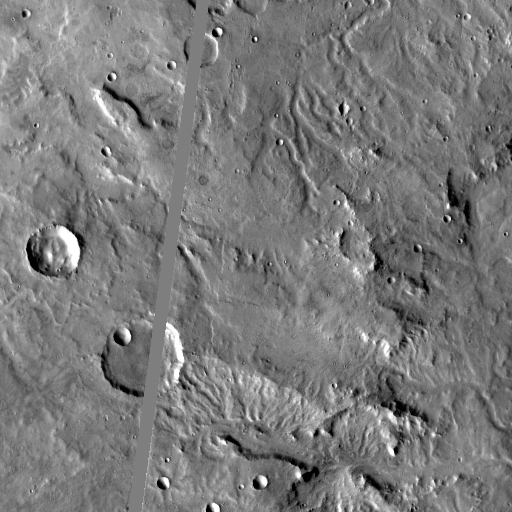
Crater classes present: Background, Other, Layered, Buried, Secondary